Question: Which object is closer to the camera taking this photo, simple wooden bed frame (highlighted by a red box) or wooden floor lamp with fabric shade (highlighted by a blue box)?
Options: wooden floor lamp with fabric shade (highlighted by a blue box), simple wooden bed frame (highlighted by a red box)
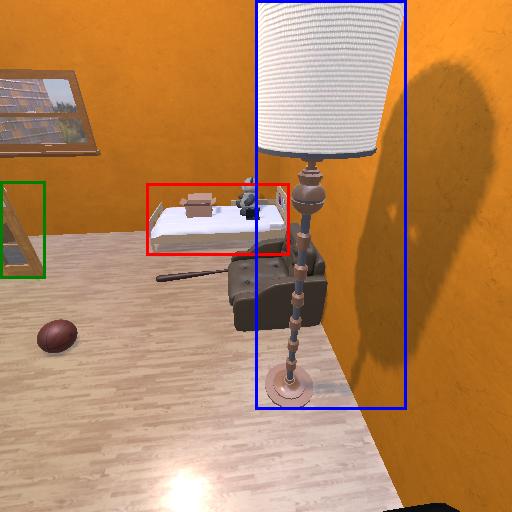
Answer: wooden floor lamp with fabric shade (highlighted by a blue box)